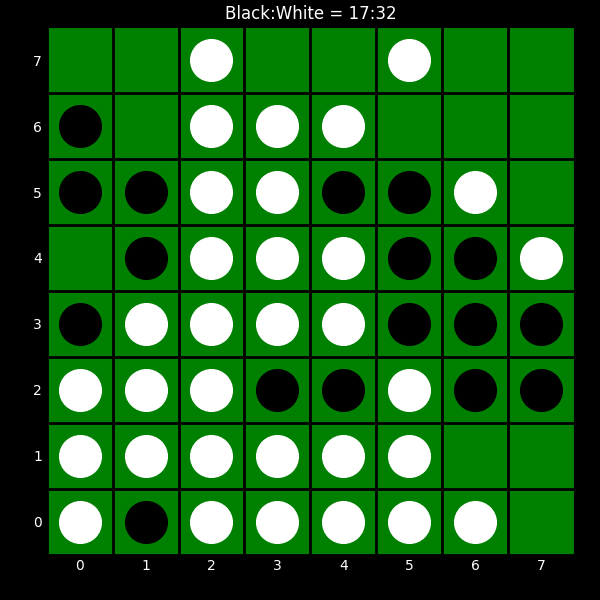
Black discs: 17
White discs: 32